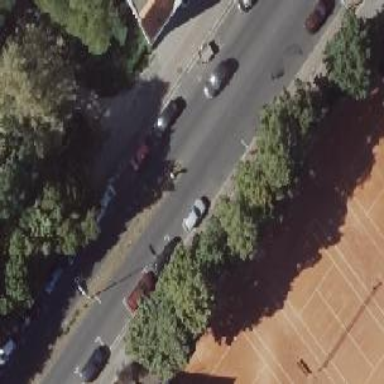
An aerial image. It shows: Tertiary road with asphalt surface. There is parallel parking lane on the right side and cycle track on the right side with asphalt surface.